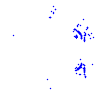
Particle: kaon